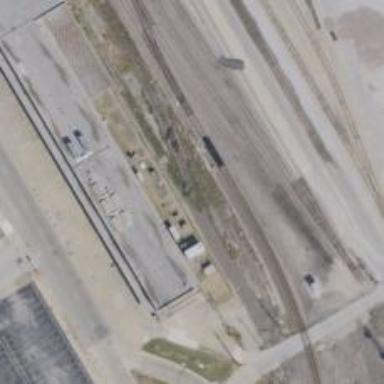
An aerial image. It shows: Abandoned railway yard.